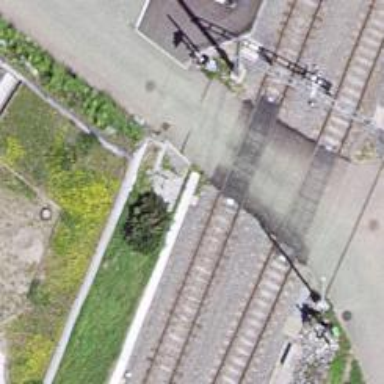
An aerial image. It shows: Level crossing at the railway with full barrier.